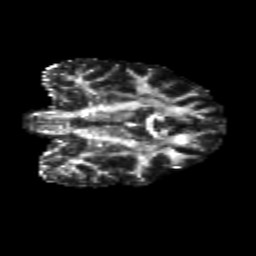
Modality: FA
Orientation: coronal
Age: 27
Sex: male
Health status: healthy
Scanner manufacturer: siemens
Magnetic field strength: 3 T
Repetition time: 10.8 s
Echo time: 0.082 s